Question: I am using Androidplot (v0.5.0) and I want segments of my plotted series to be different colours.
I think I need to use RectRegion but the region never shows.
'''
XYSeries series = new SimpleXYSeries(timestamps, item.getValues(), "");
LineAndPointFormatter seriesFmt = new LineAndPointFormatter(
Color.rgb(0, 200, 0),
Color.rgb(0, 100, 0),
Color.rgb(150, 190, 150));
XYRegionFormatter regionFmter = new XYRegionFormatter(Color.RED);
RectRegion region = new RectRegion(0, 10, 0, 10);
seriesFmt.addRegion(region, regionFmter);
'''
I cant find the doco anymore for this but I can find old images from the old tutorials of what I was trying to achieve.
<URL>
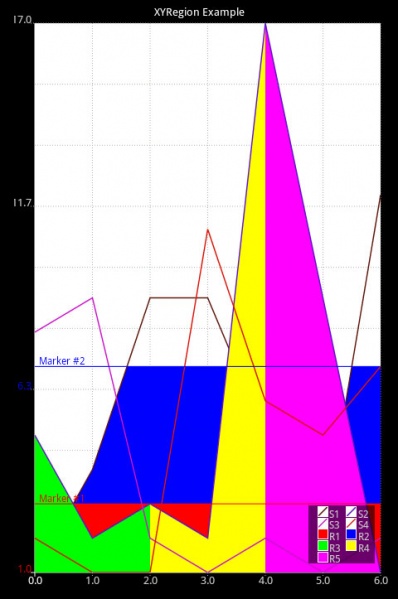
Answer: Here's a link to the full source code that generated the graphic you posted - hopefully that provides answers you are looking for :)
<URL>